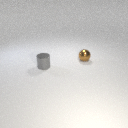
small brown metal sphere behind small gray metal cylinder